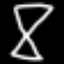
Label: hourglass